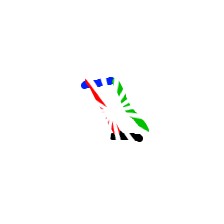
Shape: parallelogram